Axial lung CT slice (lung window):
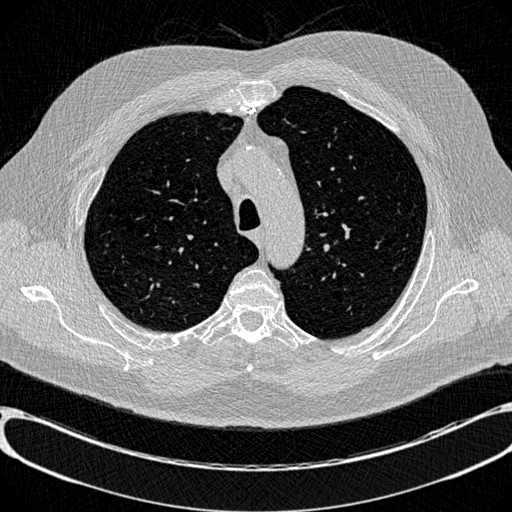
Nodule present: no